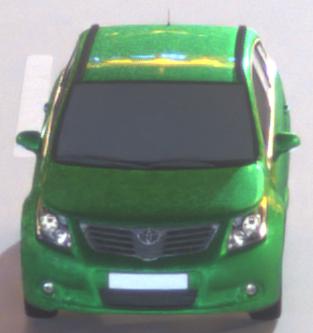
Make: Toyota
Model: Avensis 1.6
Detailed model: Avensis (T27) Notch Back
Model produced from: 2009/01
Model produced until: 2010/08
Doors: 4
Color: green
Road condition: dry road
Daytime: night
Contrast: high contrast